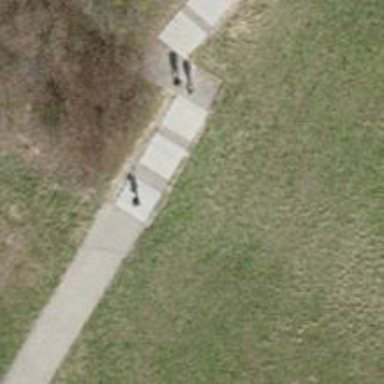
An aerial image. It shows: Set of steps on the road.